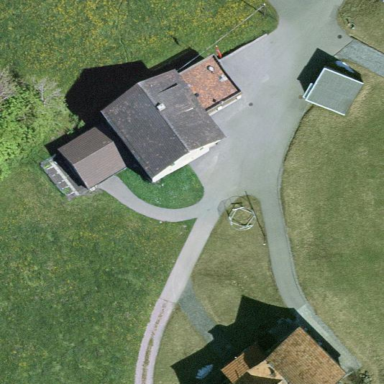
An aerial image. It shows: Simple house.